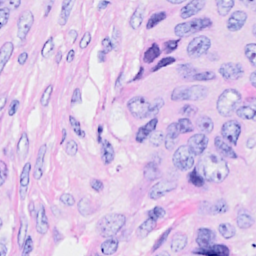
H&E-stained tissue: Breast